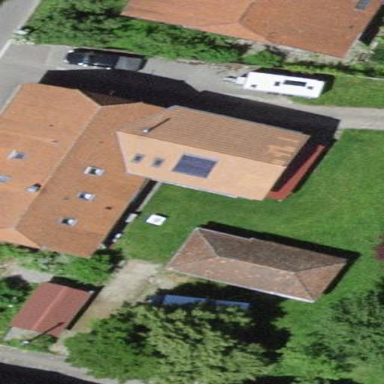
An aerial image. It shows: Residential building.